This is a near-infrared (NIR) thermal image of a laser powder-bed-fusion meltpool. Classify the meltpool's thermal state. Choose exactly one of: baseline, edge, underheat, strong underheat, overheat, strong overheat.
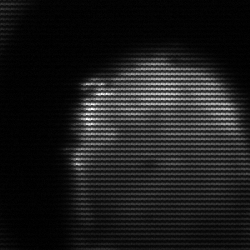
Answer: edge